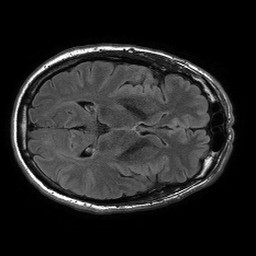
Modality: FLAIR
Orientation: axial
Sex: male
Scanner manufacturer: philips
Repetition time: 11 s
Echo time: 0.125 s